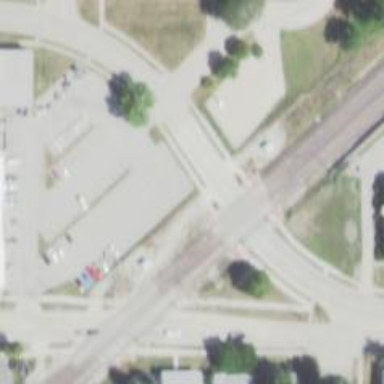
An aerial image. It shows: Level crossing with lights at the railway.